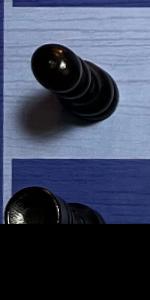
Label: Rook_Black